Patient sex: F
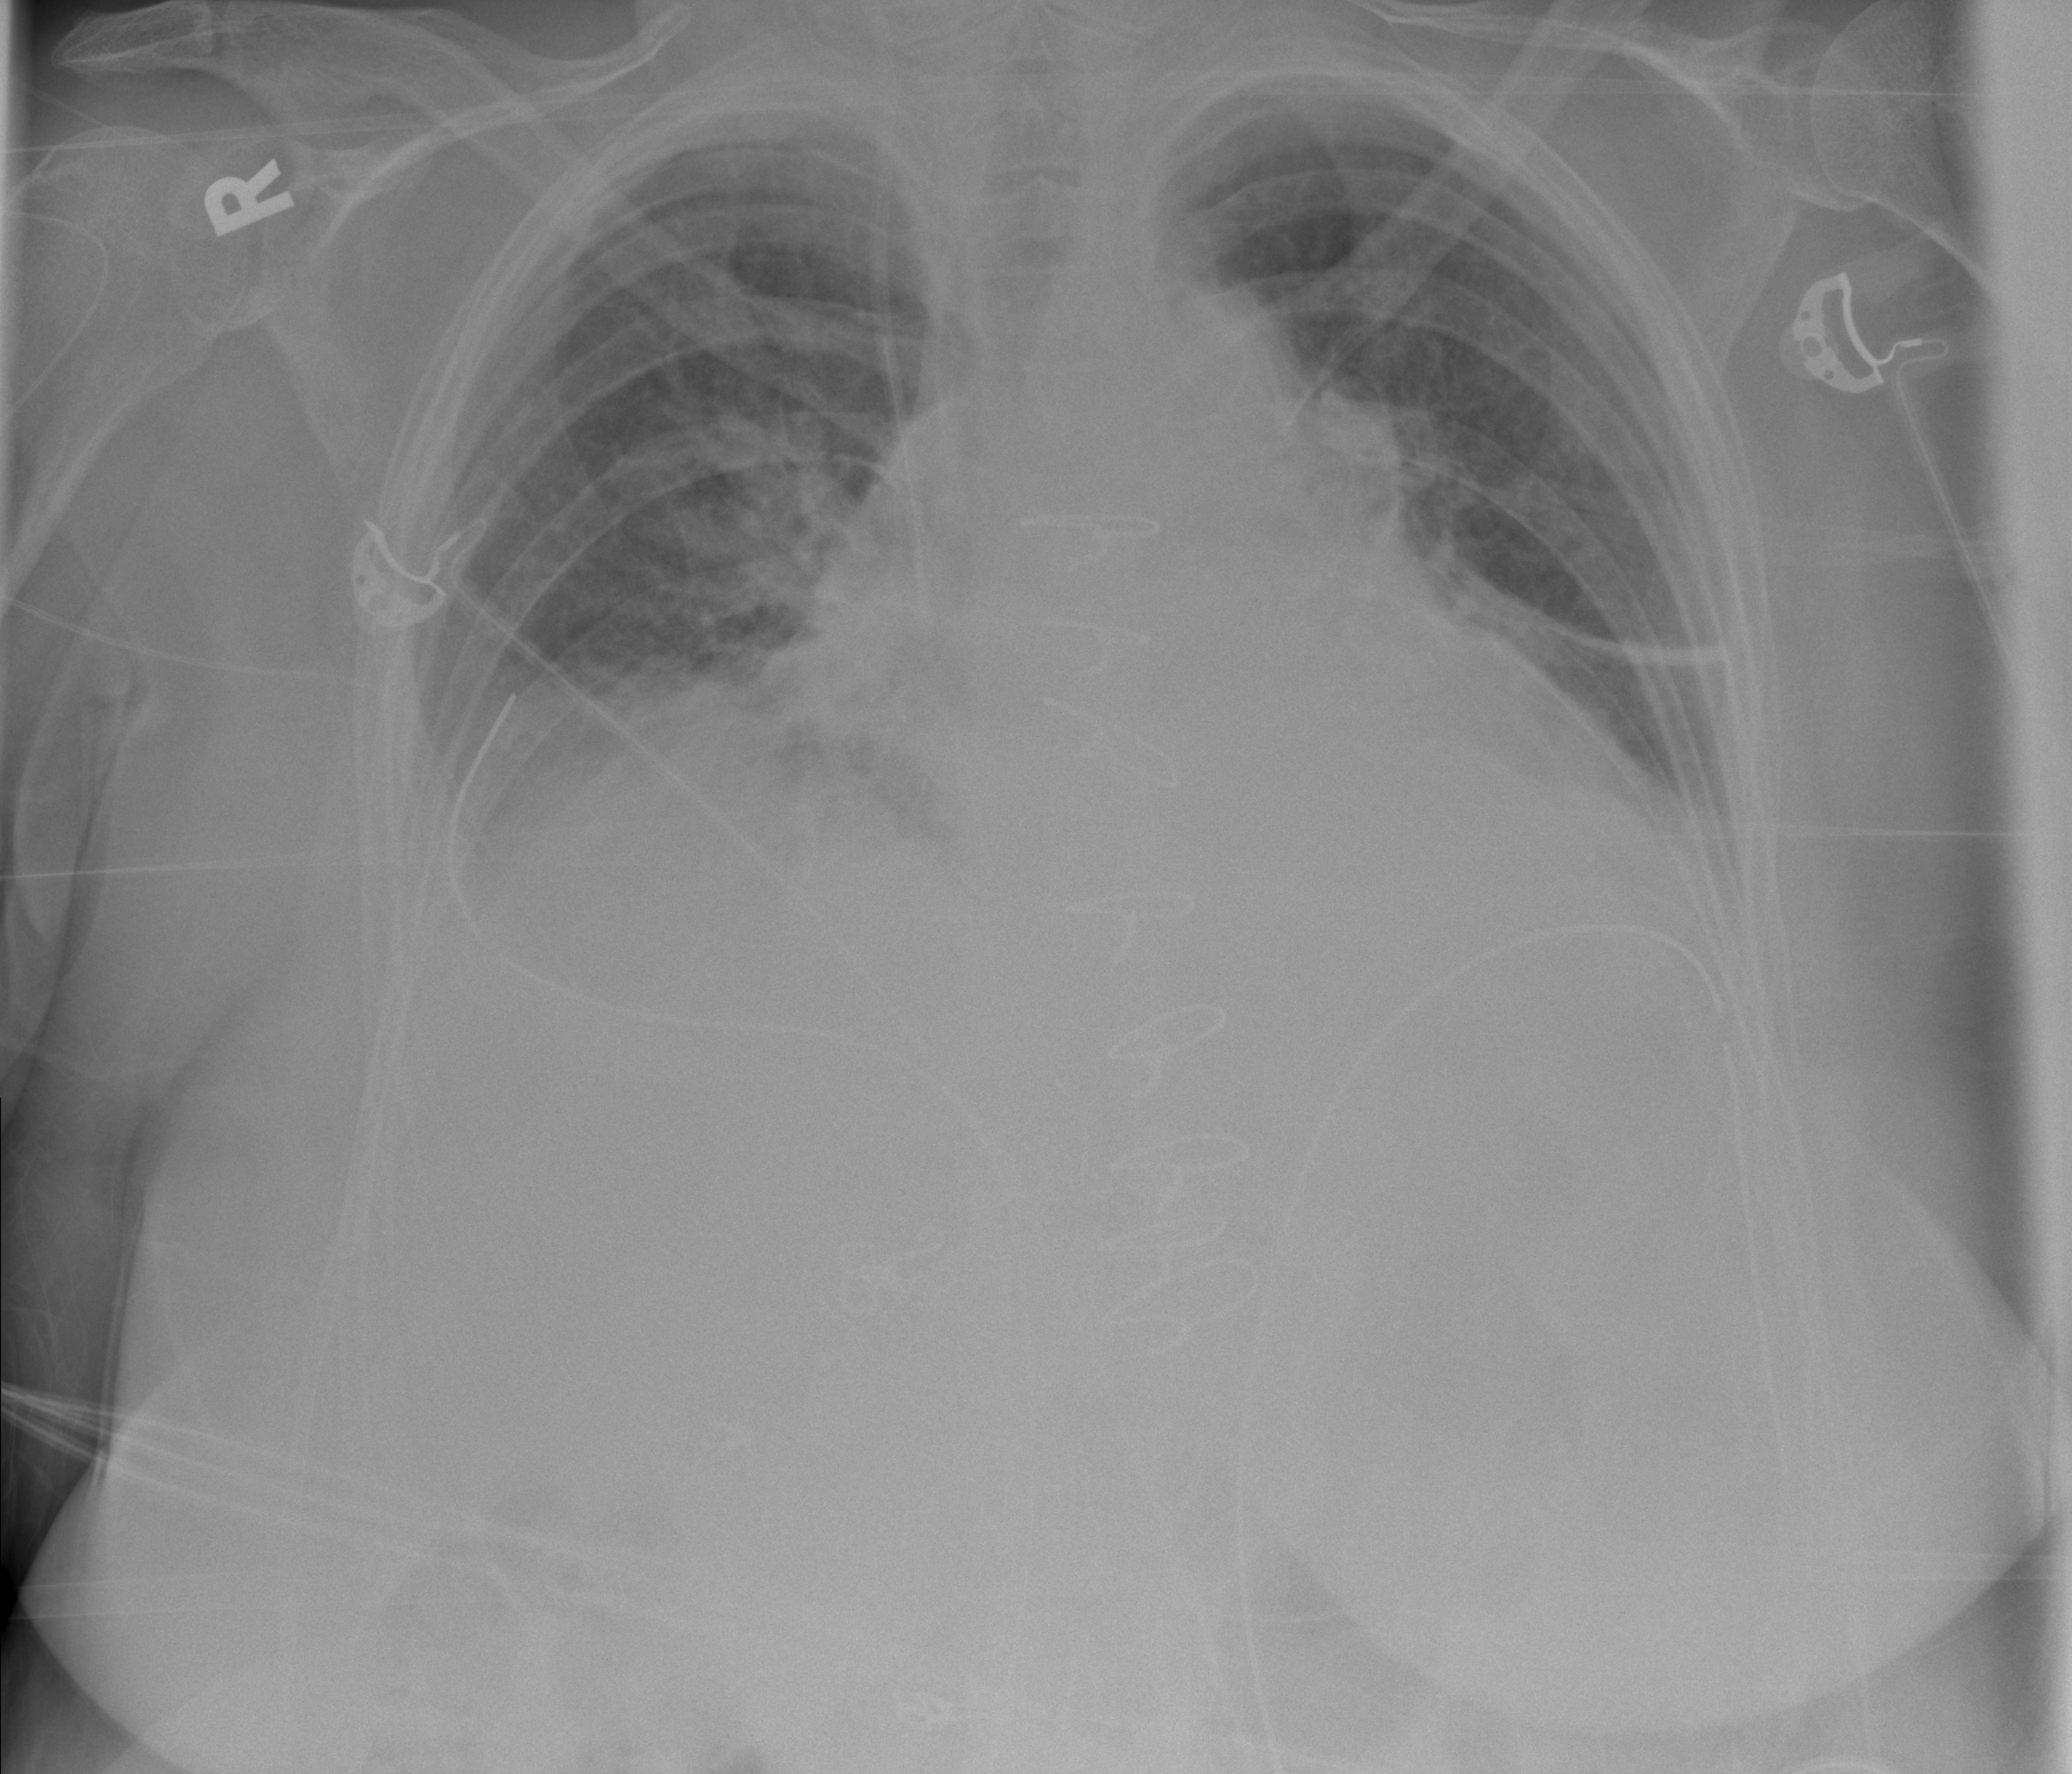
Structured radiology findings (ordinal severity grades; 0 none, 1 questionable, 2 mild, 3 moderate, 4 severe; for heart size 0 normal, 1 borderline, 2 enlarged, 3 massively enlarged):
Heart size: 2
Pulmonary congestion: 2
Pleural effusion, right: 1
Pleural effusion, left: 1
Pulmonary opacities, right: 2
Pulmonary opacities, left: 0
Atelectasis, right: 2
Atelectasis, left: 1